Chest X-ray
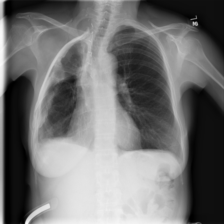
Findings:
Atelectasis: negative
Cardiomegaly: negative
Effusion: negative
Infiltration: negative
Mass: negative
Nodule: negative
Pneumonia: negative
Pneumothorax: negative
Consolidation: negative
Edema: negative
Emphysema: negative
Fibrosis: negative
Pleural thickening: negative
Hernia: negative